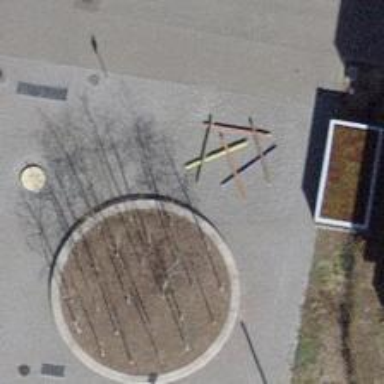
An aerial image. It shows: Playground area for leisure land.